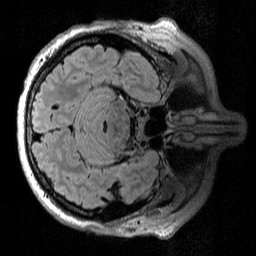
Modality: T2w
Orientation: axial
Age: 57
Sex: male
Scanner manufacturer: siemens
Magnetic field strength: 3 T
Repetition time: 5 s
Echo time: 0.386 s